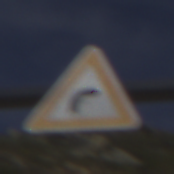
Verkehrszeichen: KurveRechts
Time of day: MorningAfternoon
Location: Outdoor (RoadRail)
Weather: PartlyCloudy
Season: NotSpecified
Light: Natural